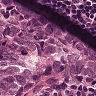
Metastatic tissue present: yes